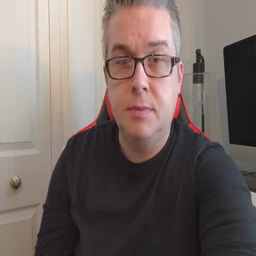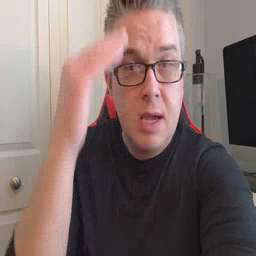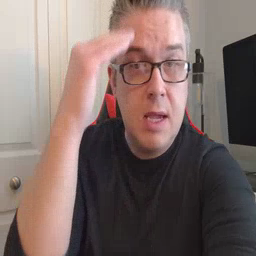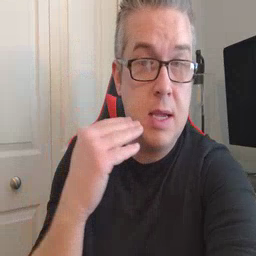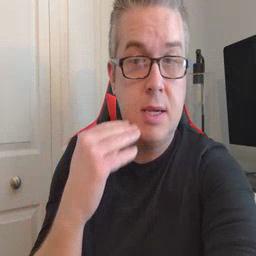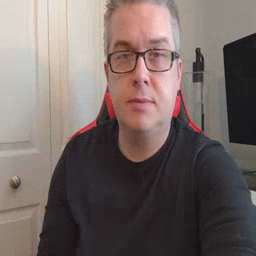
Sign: head